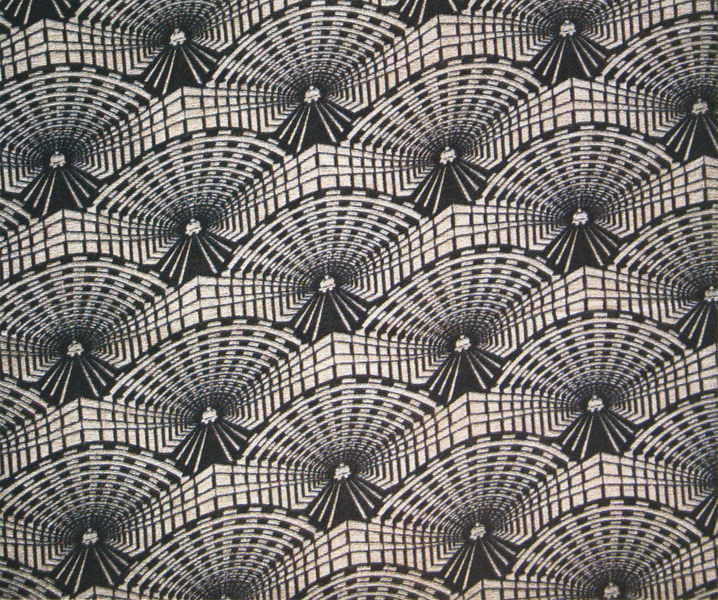
Titel: Stoffmusterentwurf "Tunnel"
Standort: St. Petersburg
Institution: Museum des Muchina-Instituts für Industrie-Design
Schlagwörter: muster, teppich, wand, perspektive, zug, grafik, gewölbe, lok, schienen, wiederholung, tunnel, halbkreise